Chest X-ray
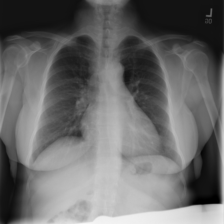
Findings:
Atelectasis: negative
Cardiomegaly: negative
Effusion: negative
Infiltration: negative
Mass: negative
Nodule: negative
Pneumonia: negative
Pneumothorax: negative
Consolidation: negative
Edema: negative
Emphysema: negative
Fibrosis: negative
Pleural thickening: negative
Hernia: negative